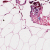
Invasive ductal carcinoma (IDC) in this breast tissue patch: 0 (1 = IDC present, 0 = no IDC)